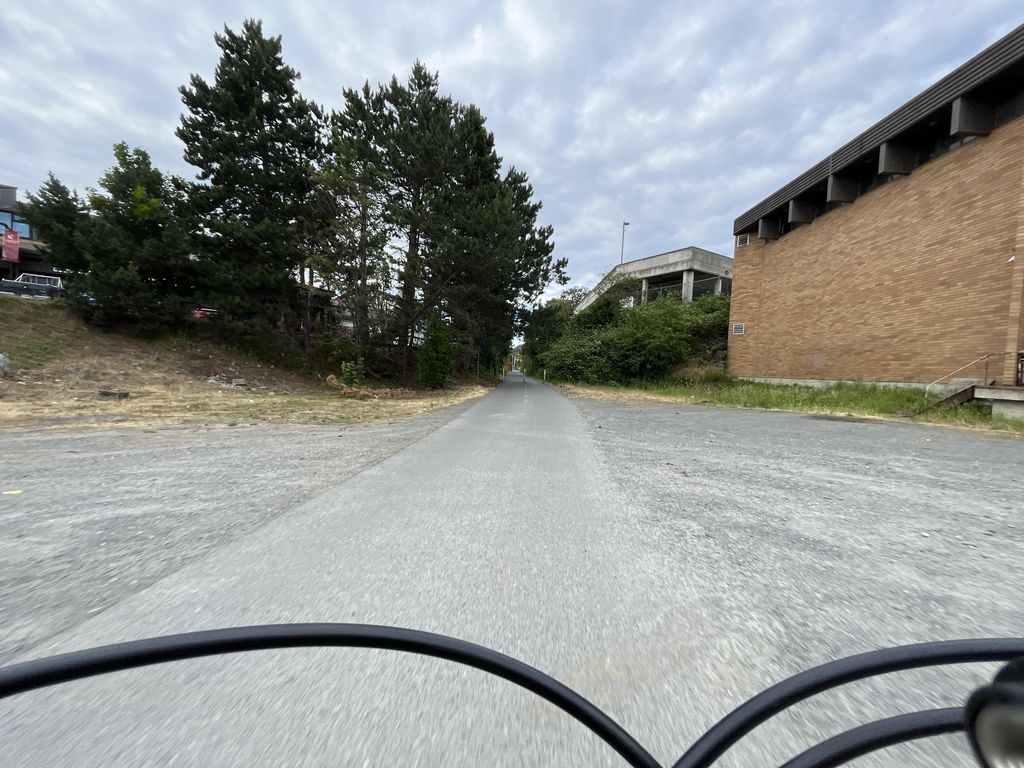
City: victoria